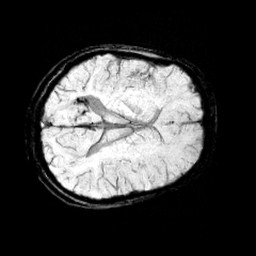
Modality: minIP
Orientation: axial
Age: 14
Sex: female
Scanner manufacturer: siemens
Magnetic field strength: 3 T
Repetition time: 0.027 s
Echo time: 0.02 s